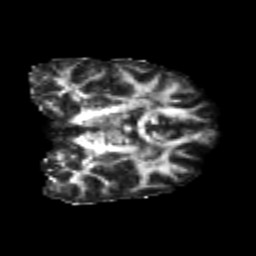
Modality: FA
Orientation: coronal
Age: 22
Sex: male
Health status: healthy
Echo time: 0.074 s